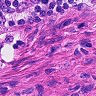
Metastatic tissue present: no